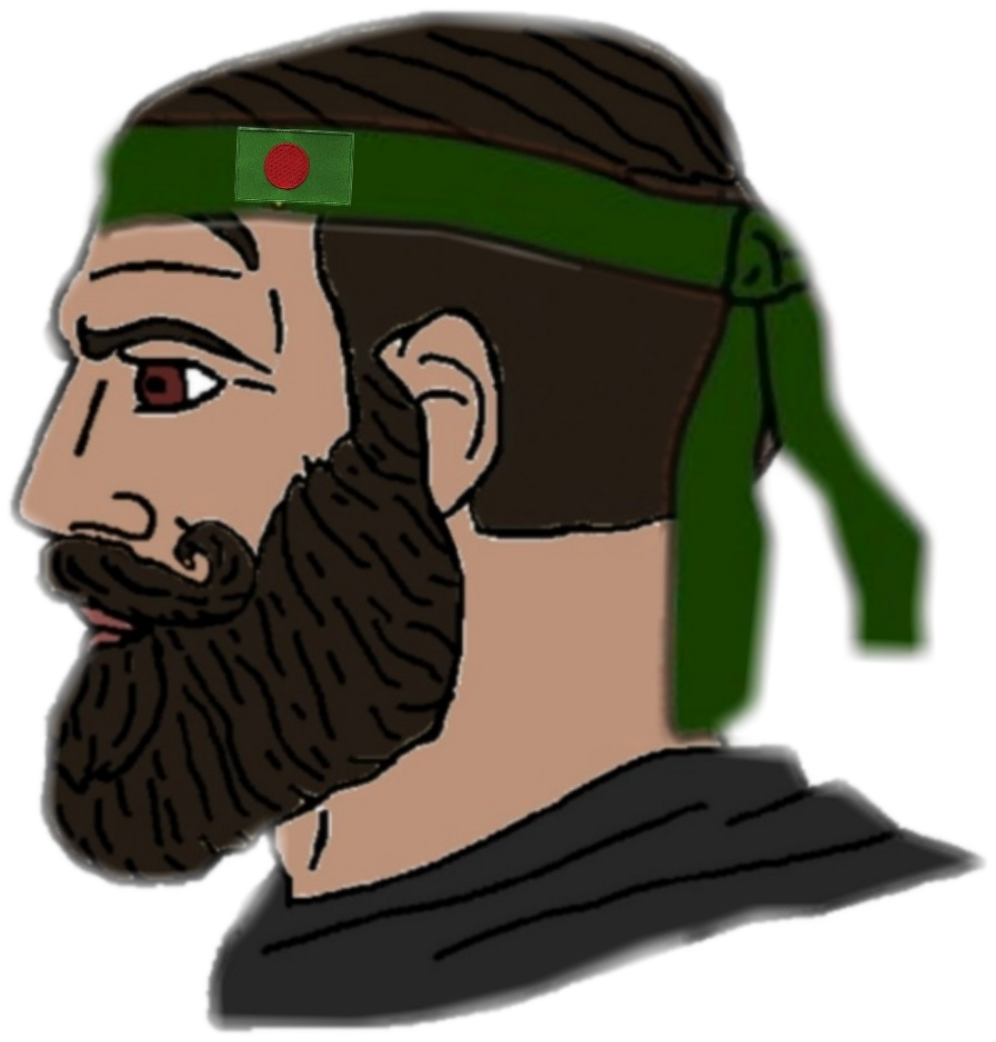
Label: 4_Yes_Chad